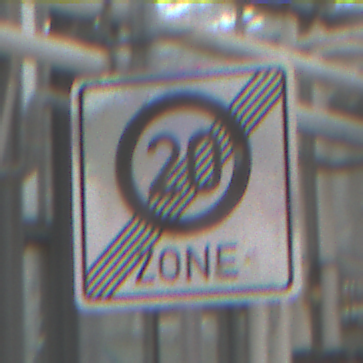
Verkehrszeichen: EndeZone20
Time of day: Midday
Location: Roofed (Special)
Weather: Overcast
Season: NotSpecified
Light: Natural